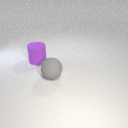
large purple rubber cylinder to the left of large gray rubber sphere